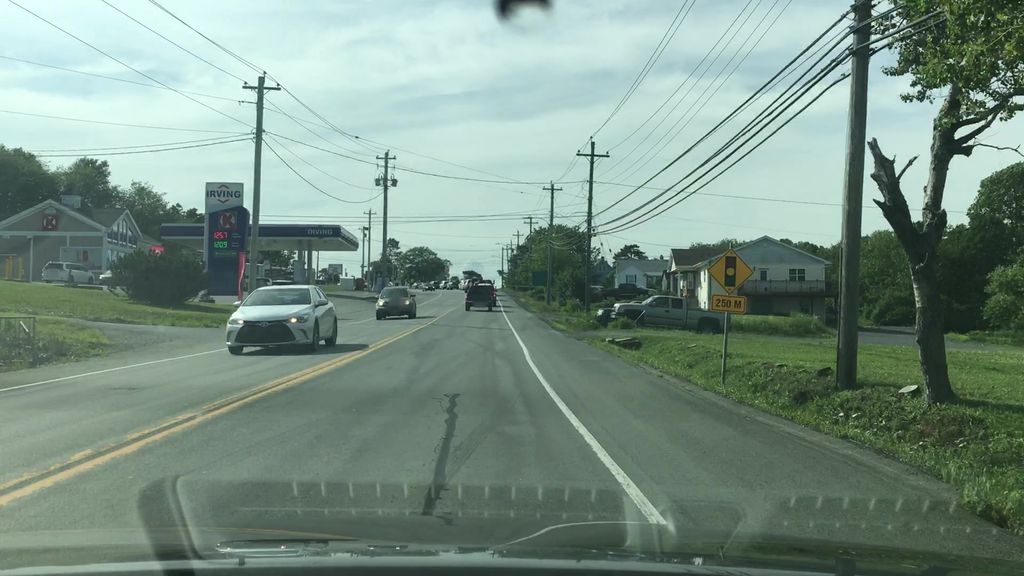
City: halifax